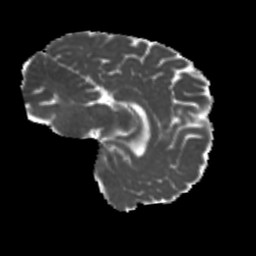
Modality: MD
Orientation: sagittal
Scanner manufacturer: siemens
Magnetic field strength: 3 T
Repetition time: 4 s
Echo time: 0.0594 s